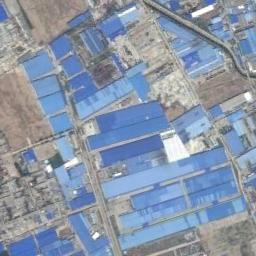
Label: industrial_area